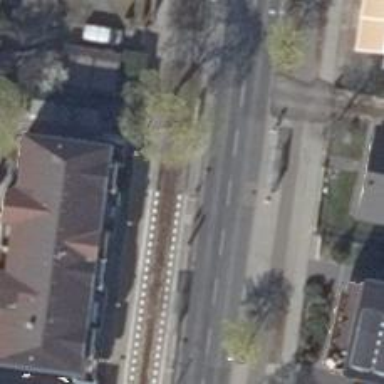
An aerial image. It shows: Platform for public transport with shelter. It serves trams and railways.